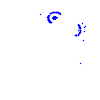
Particle: pion